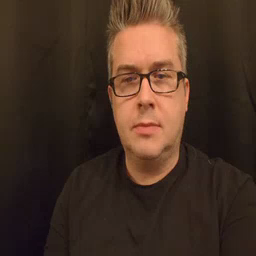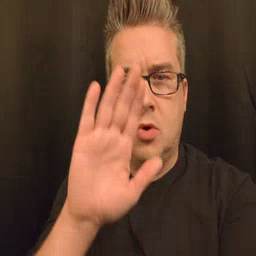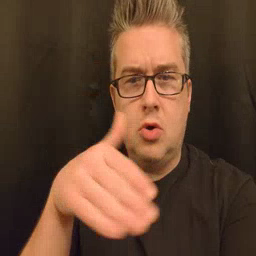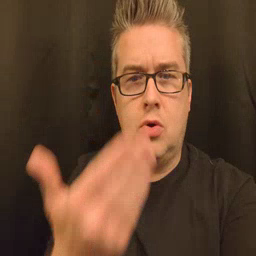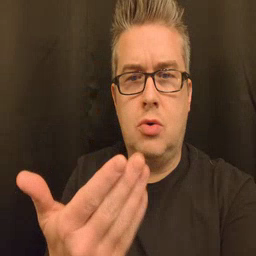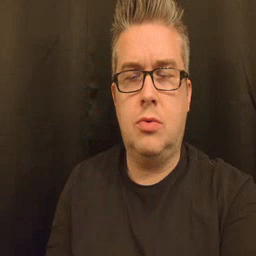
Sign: all